Interaction volume radius: 5 \u00c5
Interaction volume height: 50 \u00c5
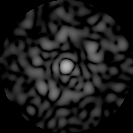
Disorder parameter: 0.8403